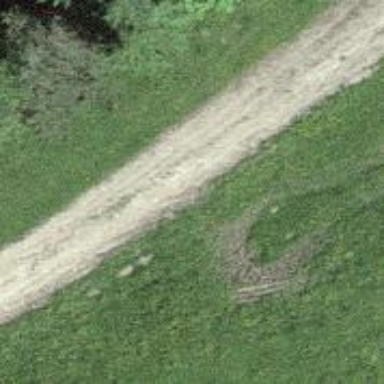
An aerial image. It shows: Path.